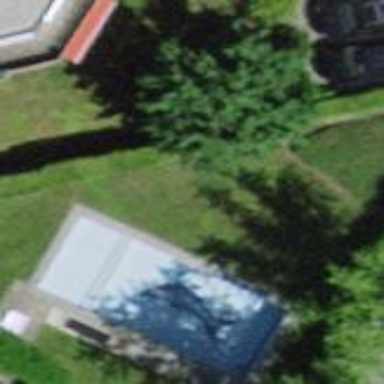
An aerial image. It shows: Swimming pool located in leisure land.